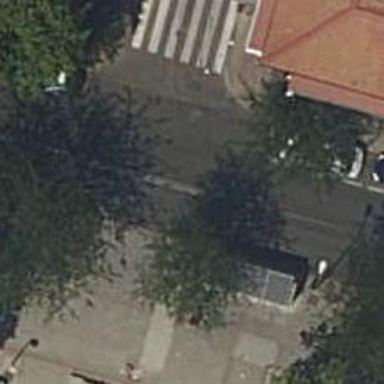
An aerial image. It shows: Public transport stop position.